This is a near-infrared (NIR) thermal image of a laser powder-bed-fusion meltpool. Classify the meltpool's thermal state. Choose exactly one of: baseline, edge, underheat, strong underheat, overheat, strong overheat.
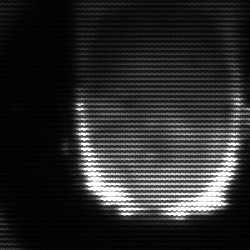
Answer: baseline